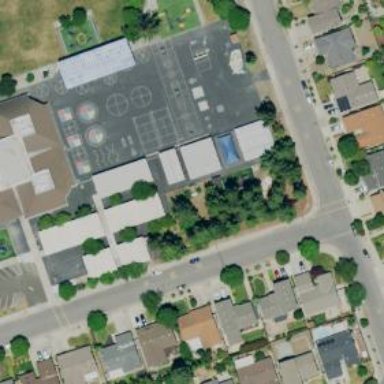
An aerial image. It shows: Asphalt schoolyard.